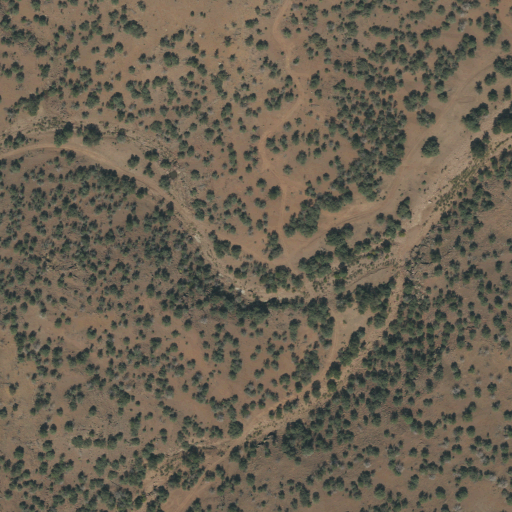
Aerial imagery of valley in Texas named Elbow Canyon containing evergreen forest, deciduous forest, and shrub